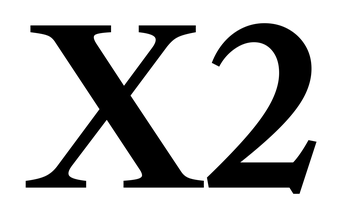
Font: LibreCaslonText_SemiBold